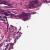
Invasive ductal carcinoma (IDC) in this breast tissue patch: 0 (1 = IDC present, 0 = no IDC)